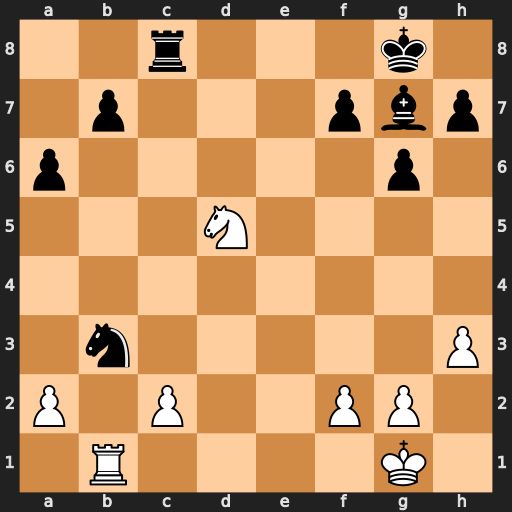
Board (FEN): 2r3k1/1p3pbp/p5p1/3N4/8/1n5P/P1P2PP1/1R4K1
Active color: w
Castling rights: -
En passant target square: -
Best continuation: Ne7+ Kf8 Nxc8